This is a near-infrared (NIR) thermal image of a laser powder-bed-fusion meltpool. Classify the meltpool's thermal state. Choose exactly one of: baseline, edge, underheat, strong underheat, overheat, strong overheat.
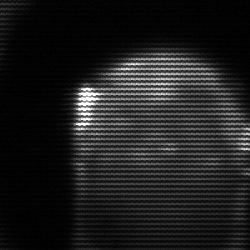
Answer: edge